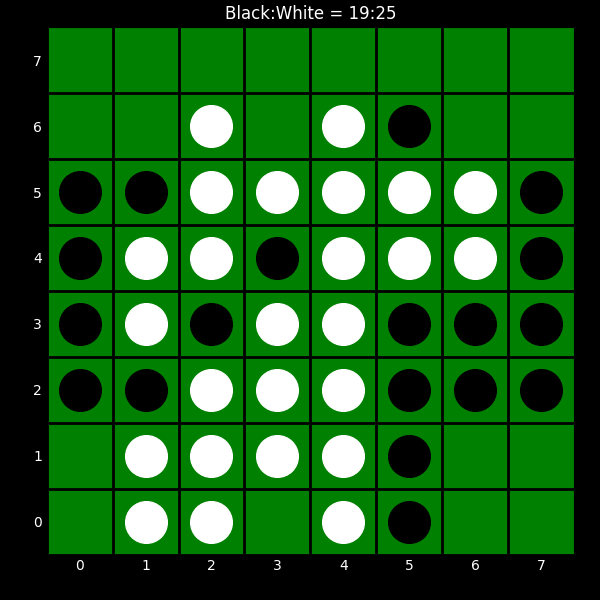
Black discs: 19
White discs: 25